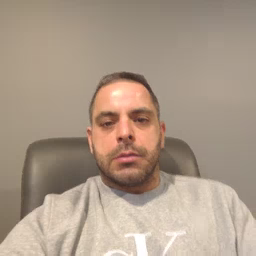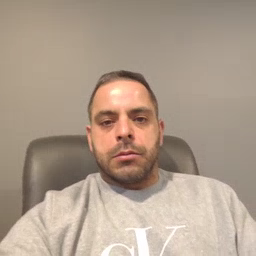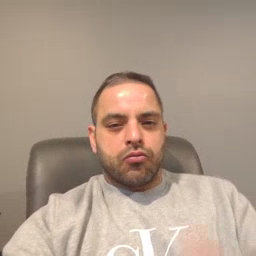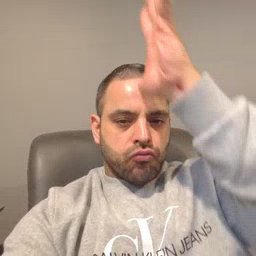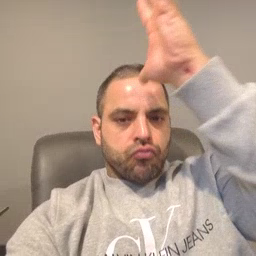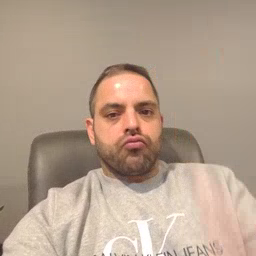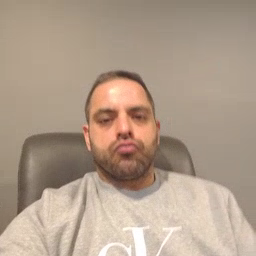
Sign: dad